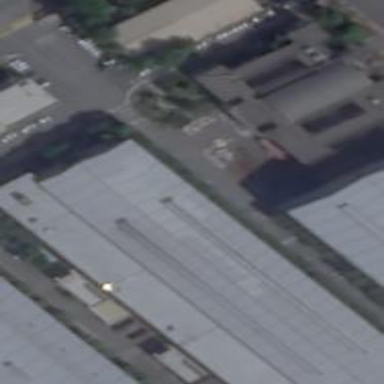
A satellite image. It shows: Industrial building.